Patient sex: F
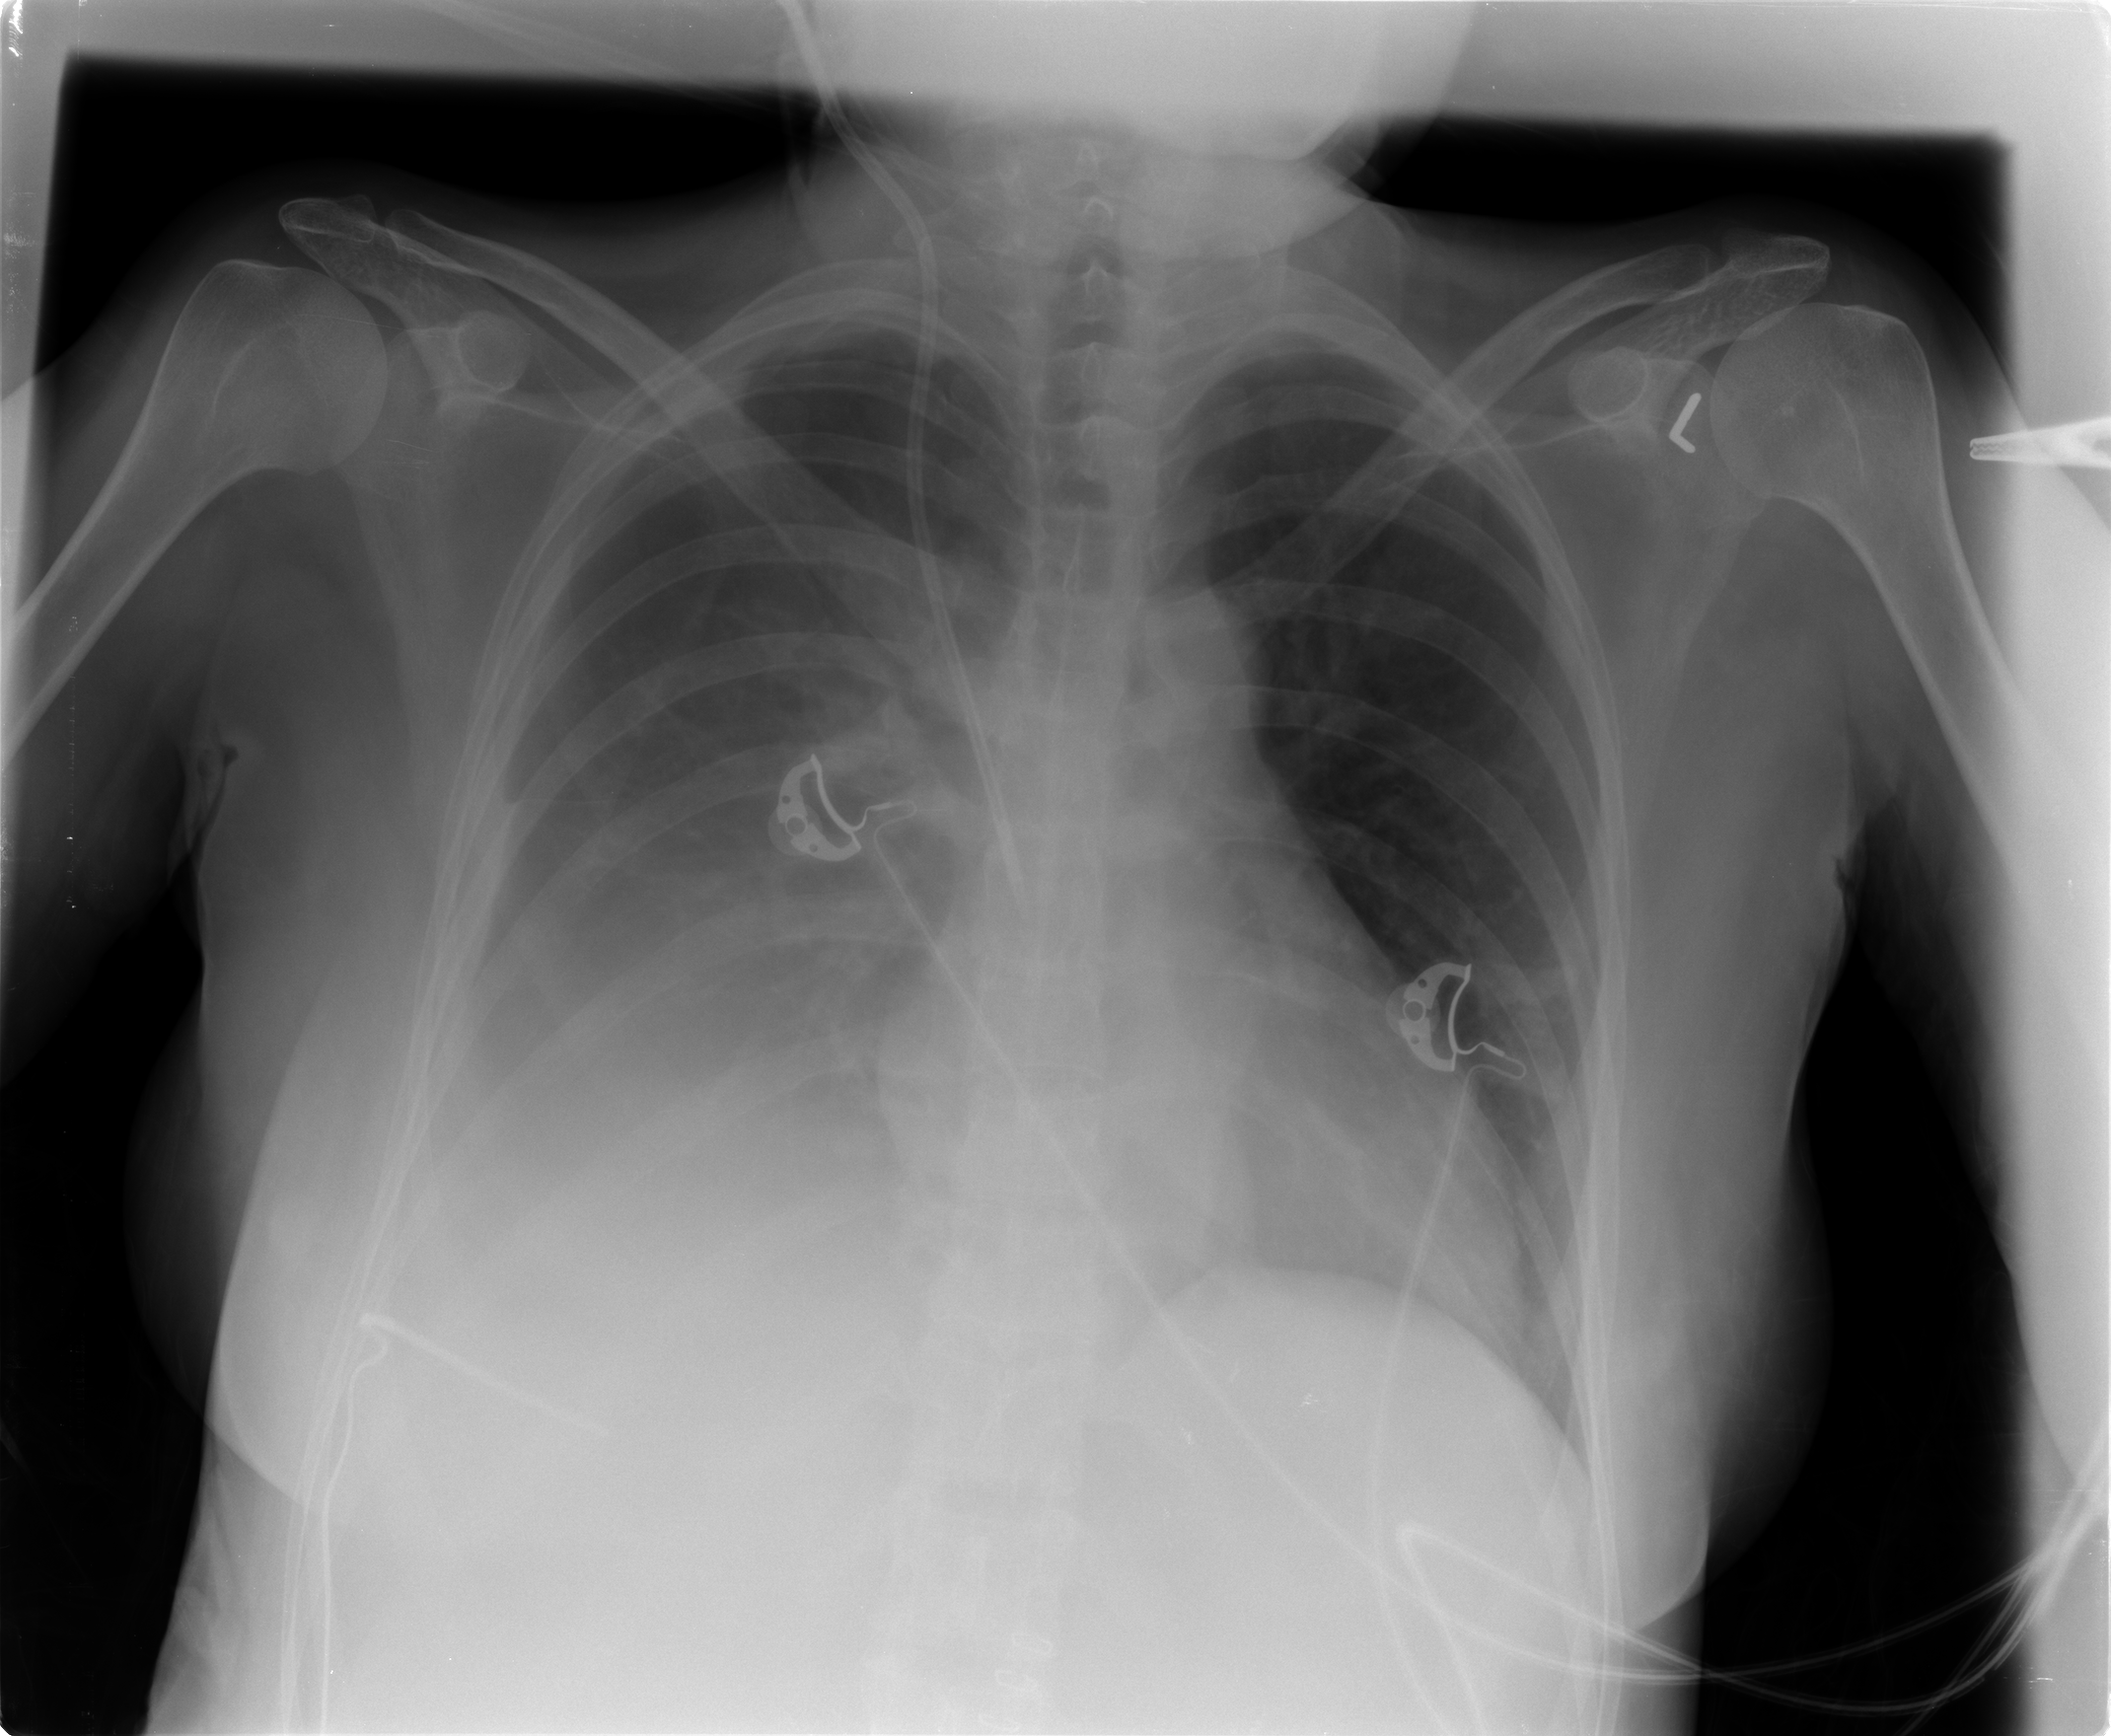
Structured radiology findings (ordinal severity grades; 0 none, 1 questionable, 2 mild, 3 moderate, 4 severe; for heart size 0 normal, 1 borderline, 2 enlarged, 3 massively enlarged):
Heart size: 0
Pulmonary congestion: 0
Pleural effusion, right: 2
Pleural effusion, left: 1
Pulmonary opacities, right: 0
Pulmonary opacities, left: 0
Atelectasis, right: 2
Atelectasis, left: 1